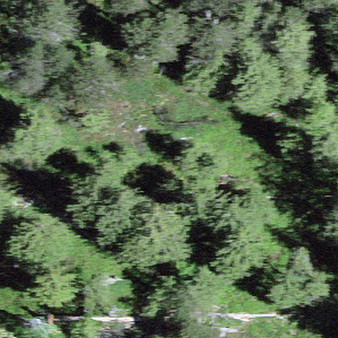
Label: other